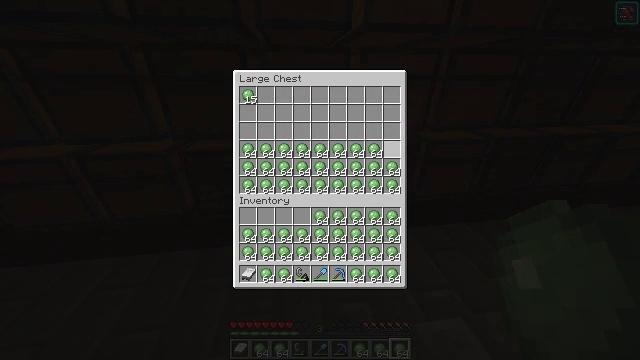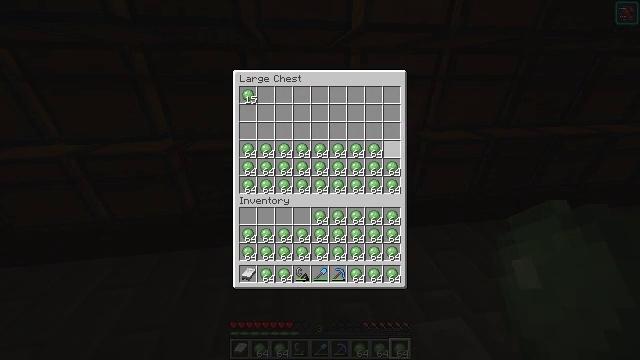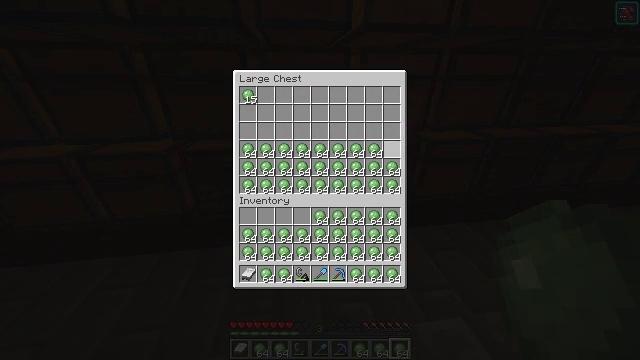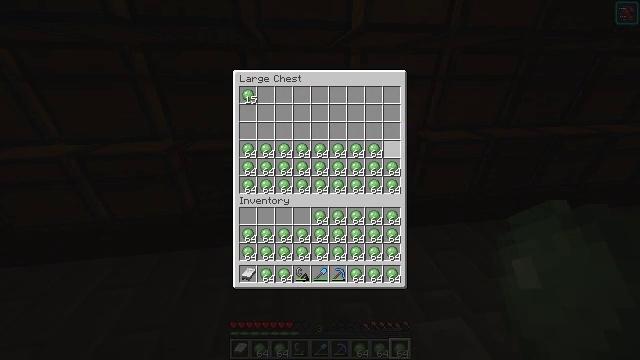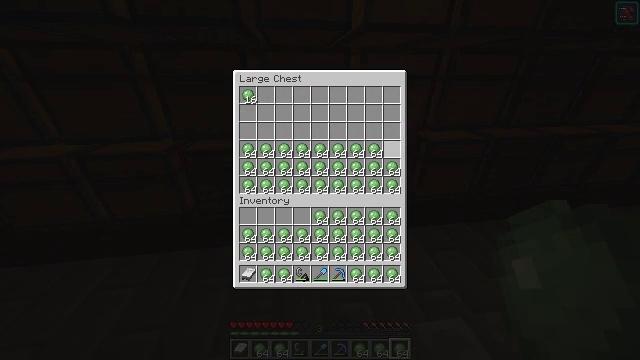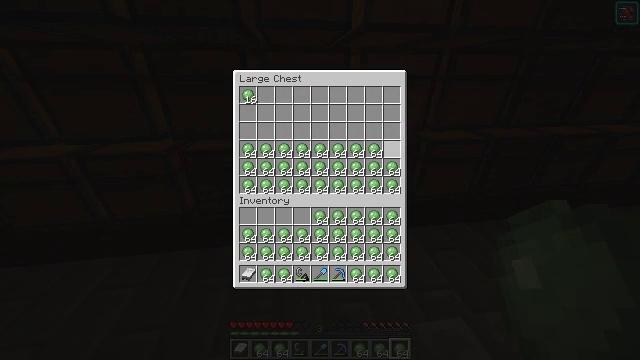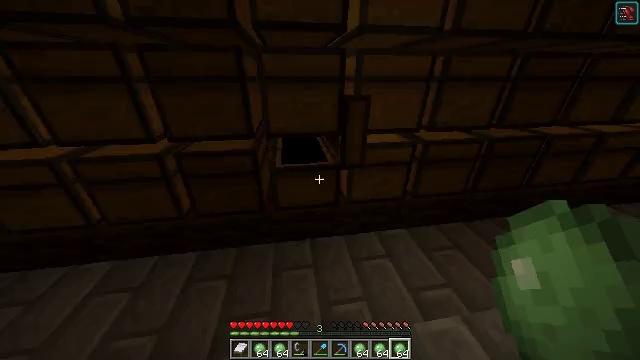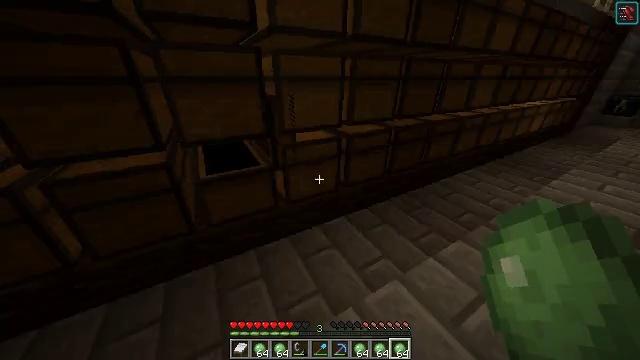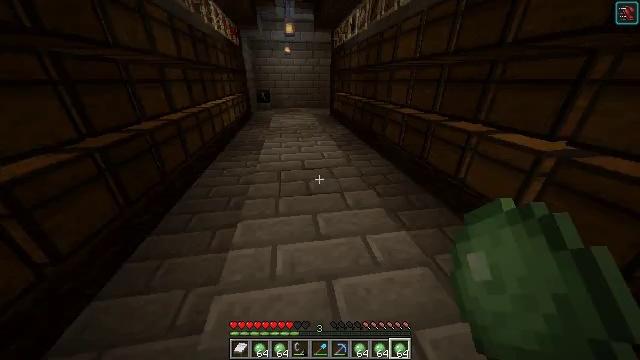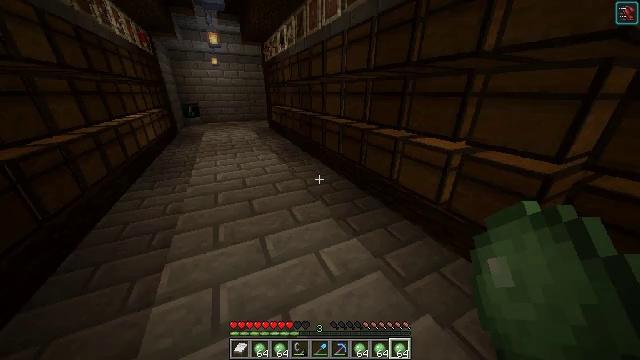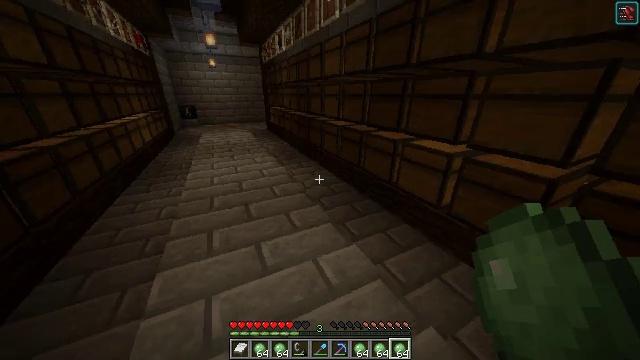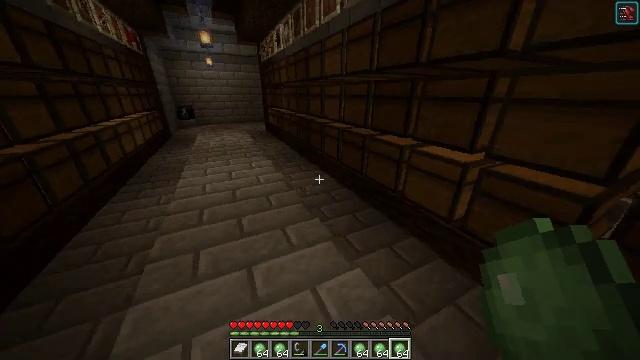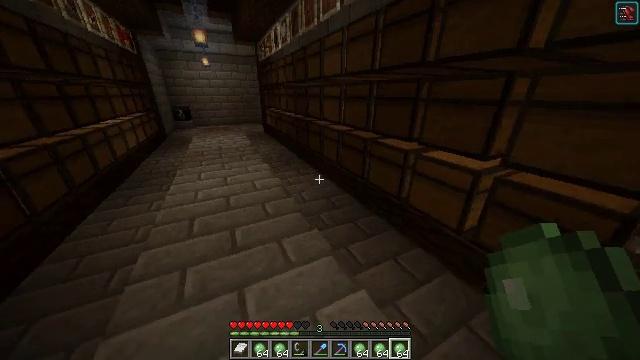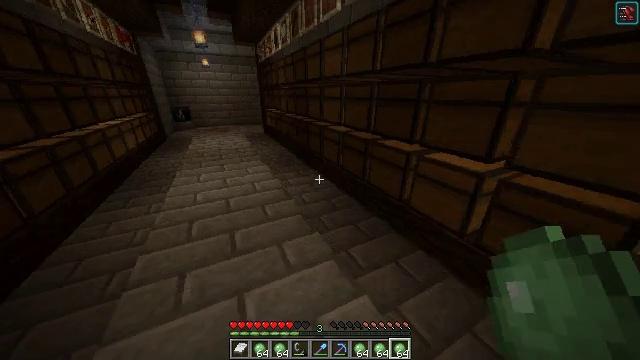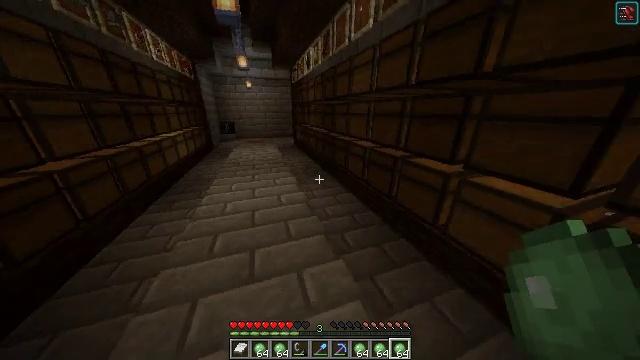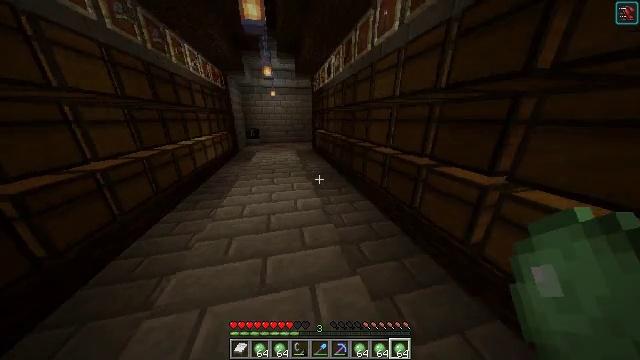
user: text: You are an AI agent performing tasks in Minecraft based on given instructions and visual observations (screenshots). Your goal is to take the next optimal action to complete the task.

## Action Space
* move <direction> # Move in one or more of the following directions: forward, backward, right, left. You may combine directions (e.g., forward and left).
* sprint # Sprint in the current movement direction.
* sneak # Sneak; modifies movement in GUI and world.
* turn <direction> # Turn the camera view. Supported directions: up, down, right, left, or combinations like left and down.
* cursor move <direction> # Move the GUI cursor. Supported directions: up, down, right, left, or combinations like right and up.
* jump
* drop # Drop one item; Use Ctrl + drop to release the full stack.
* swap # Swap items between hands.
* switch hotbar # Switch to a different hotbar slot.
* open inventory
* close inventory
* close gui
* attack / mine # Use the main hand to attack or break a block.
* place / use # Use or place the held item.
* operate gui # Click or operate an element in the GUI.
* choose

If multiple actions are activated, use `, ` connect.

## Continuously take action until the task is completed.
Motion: motion action
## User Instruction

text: Make a slime block by placing slimeballs in the crafting table.
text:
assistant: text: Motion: sneak, choose
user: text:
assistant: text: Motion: sneak, choose
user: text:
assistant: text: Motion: sneak
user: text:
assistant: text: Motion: sneak
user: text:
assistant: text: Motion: sneak
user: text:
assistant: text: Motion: no_op
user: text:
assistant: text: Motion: turn right, close gui
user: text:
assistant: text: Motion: turn right
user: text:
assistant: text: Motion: move forward, turn right and up
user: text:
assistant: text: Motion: move forward
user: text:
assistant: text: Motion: move forward
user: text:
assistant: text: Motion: no_op
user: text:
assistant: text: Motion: move forward
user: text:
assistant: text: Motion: move forward, turn left and up
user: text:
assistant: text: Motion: move forward, turn left and up
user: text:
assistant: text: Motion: move forward, turn left and up
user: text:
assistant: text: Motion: move forward, turn left
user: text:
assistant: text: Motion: move forward
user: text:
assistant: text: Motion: move forward
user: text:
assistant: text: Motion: move forward
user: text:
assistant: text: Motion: move forward
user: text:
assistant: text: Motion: move forward
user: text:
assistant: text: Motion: move forward
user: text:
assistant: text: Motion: move forward
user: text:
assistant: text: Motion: move forward
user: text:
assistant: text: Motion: move forward
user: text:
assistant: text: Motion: move forward
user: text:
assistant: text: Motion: move forward
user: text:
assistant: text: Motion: move forward
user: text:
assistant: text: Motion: move forward, turn left and down